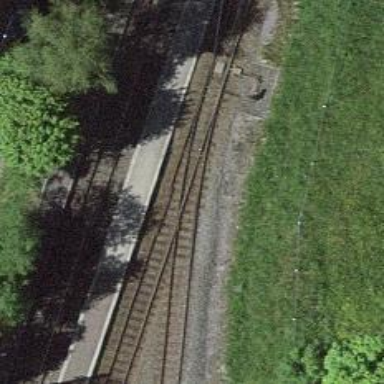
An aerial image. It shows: Railway switch.